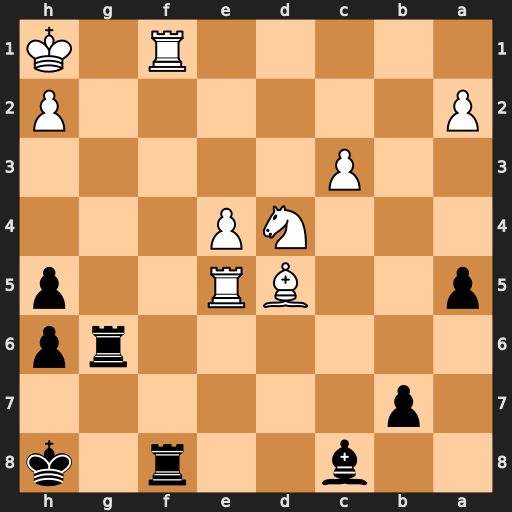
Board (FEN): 2b2r1k/1p6/6rp/p2BR2p/3NP3/2P5/P6P/5R1K
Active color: b
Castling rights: -
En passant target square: -
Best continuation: Rxf1#